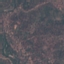
Land use / land cover class: HerbaceousVegetation